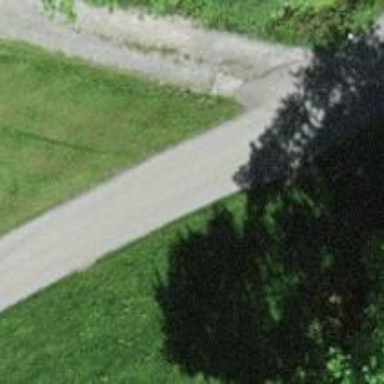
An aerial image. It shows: Unclassified road.